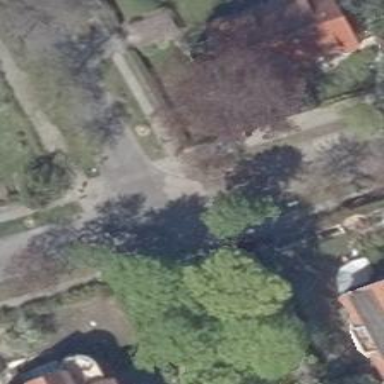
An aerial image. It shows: Avenue lined with deciduous broadleaved trees.